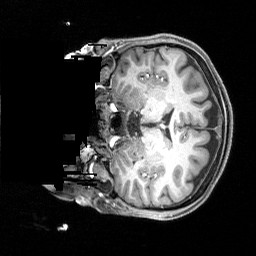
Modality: T1w
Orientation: coronal
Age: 29
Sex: female
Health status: healthy